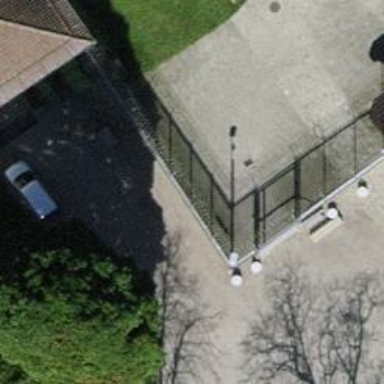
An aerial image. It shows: Fence.